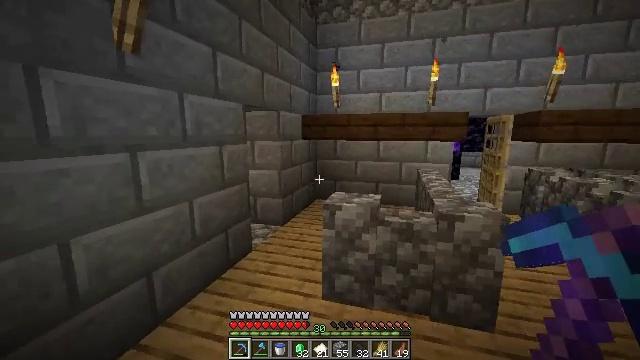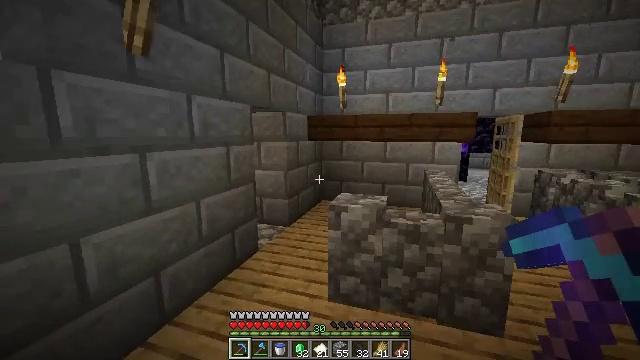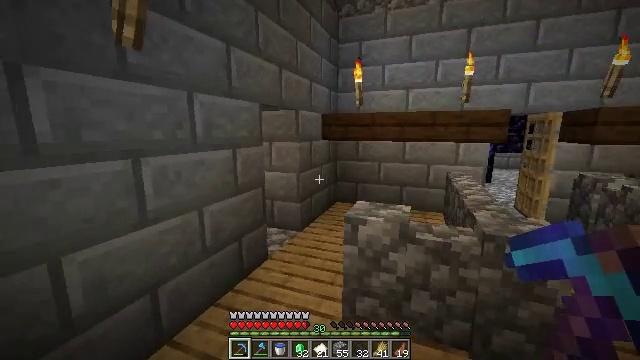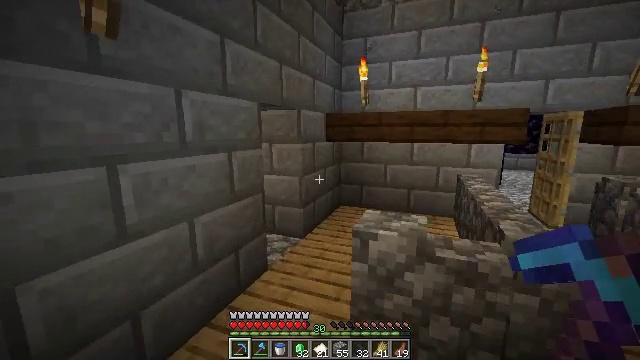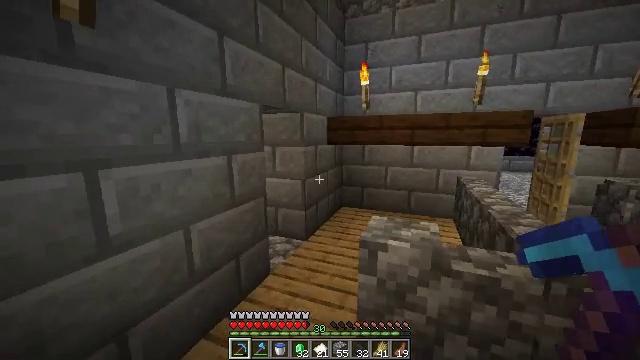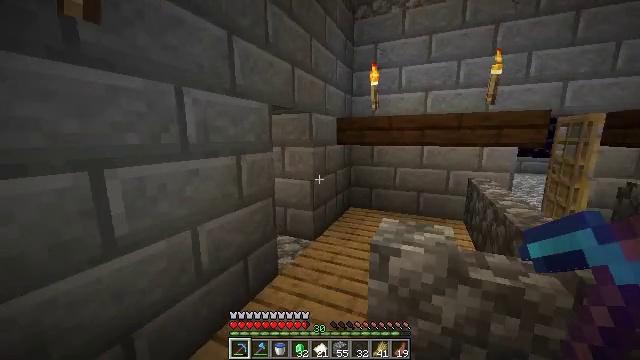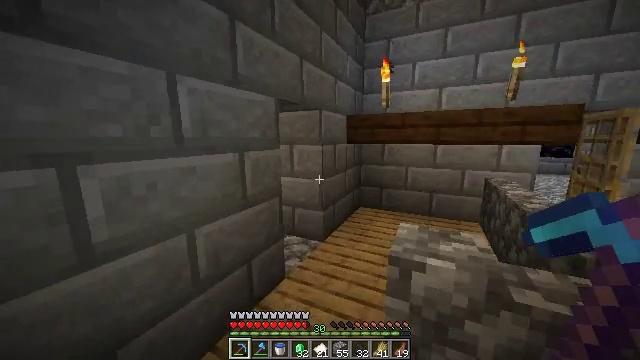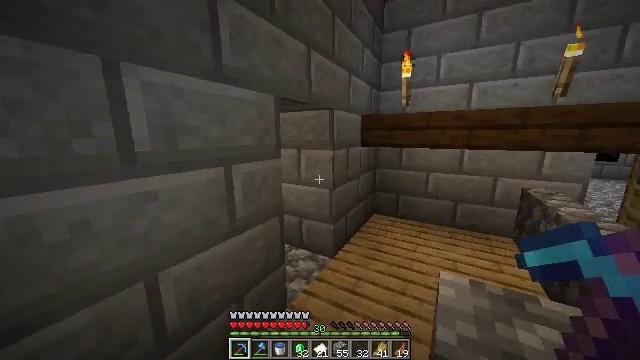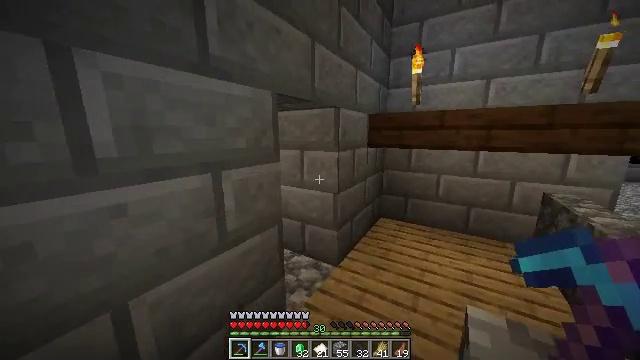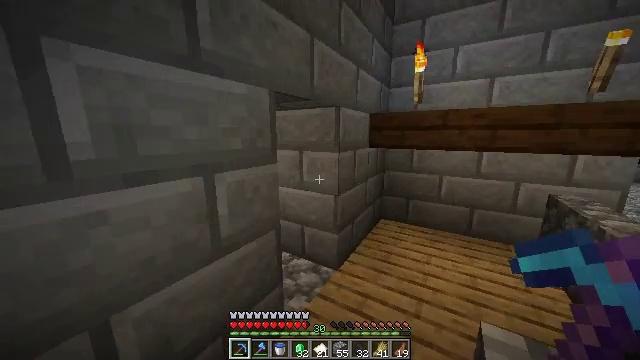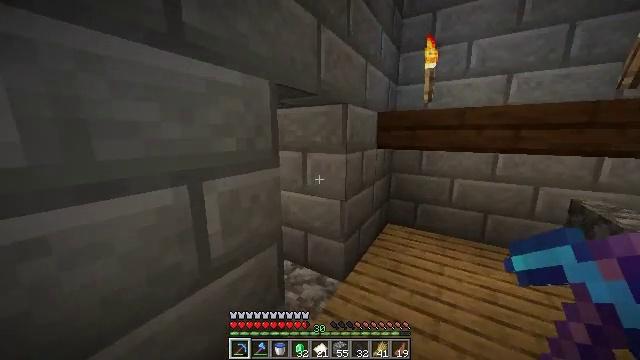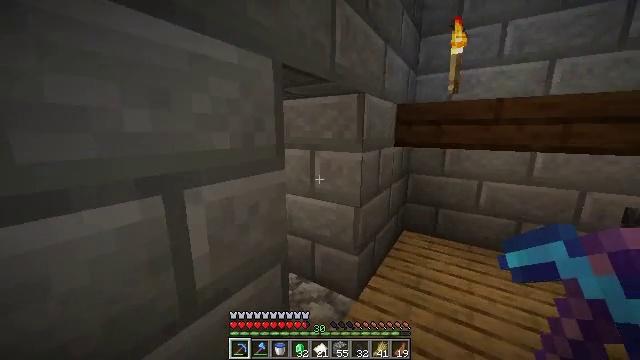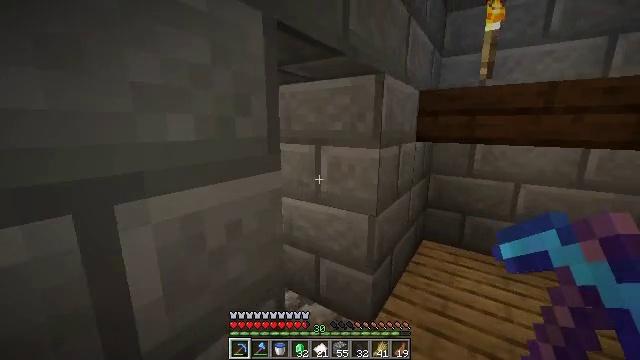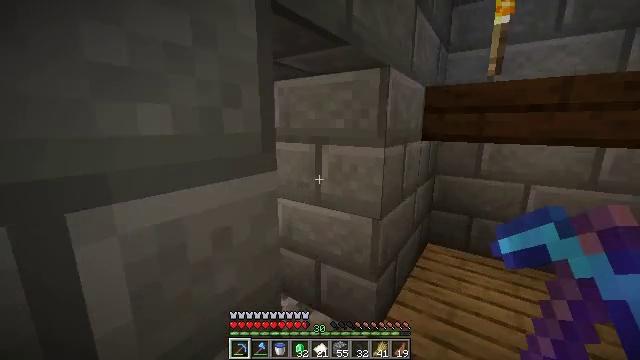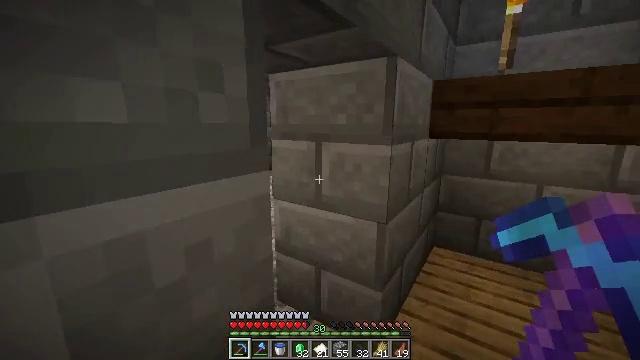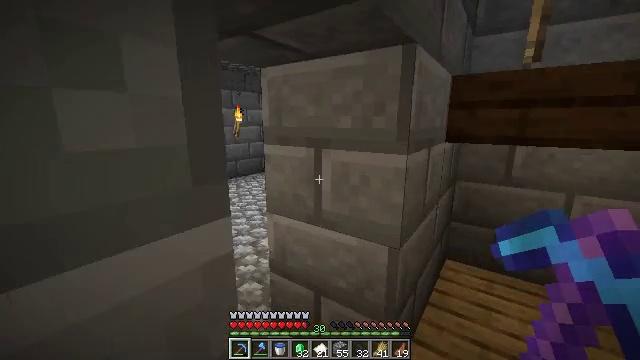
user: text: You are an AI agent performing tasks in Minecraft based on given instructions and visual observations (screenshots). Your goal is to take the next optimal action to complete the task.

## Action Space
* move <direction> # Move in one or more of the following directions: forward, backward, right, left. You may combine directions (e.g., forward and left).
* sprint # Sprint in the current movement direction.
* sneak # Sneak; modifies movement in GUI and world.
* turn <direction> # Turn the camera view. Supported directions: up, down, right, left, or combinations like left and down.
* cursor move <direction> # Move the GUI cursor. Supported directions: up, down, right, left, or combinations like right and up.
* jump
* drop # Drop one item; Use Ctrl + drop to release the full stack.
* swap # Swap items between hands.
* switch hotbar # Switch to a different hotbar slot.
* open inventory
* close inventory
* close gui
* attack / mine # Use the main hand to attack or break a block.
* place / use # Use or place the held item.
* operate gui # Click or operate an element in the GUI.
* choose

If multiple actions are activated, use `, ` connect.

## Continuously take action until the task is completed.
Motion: motion action
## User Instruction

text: Transform iron ingot into iron nugget.
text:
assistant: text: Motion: move forward, turn left
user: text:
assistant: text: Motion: move forward, turn left
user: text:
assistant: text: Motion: move forward, sprint
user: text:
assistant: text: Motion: move forward, sprint
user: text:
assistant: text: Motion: move forward, sprint, turn left
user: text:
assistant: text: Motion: move forward, sprint, turn left
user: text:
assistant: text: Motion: move forward, sprint, turn left
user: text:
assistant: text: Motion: move forward, sprint, turn left
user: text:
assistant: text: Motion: move forward, sprint
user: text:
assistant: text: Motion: move forward
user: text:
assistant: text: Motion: move forward, turn left
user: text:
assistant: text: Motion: move forward, turn left
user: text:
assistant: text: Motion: move forward
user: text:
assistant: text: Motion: move forward
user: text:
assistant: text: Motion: move forward
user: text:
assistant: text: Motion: move forward, turn left
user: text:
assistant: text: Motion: move forward, turn left
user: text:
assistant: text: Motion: move forward, turn left and up
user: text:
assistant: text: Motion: move forward and move left
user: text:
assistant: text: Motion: move forward and move left, turn left
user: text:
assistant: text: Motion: move forward and move left
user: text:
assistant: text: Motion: move forward and move left
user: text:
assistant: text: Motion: move forward and move left
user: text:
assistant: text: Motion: move forward and move left, turn right
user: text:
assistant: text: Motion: move forward and move left, turn right and up
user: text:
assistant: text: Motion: move forward and move left, turn right and up
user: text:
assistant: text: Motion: move forward and move left, turn right and up
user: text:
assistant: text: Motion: move forward, turn right and up
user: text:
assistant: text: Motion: move forward
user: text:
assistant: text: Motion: move forward